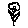
Label: flower